Aerial crown-view tile of a tropical tree (Barro Colorado Island, Panama), acquired 20250317:
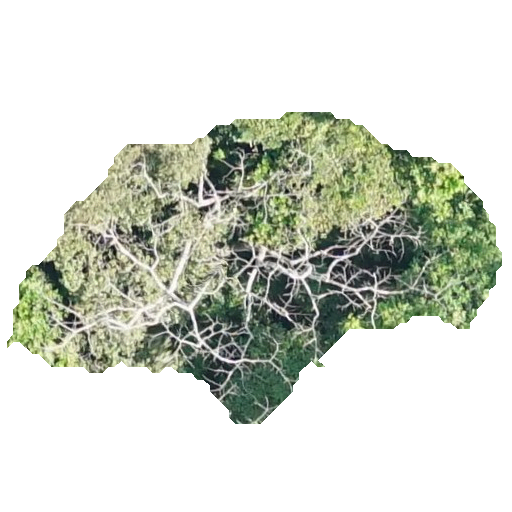
Species: Spondias radlkoferi
GBIF accepted scientific name: Spondias radlkoferi
Crown area: 141.186 m²